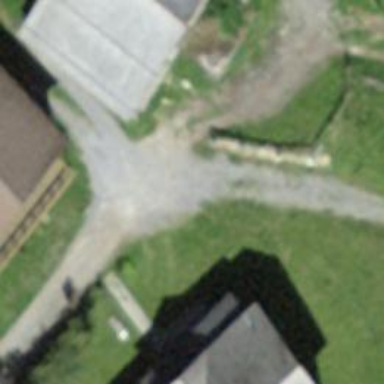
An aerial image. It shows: Turning circle on the road.